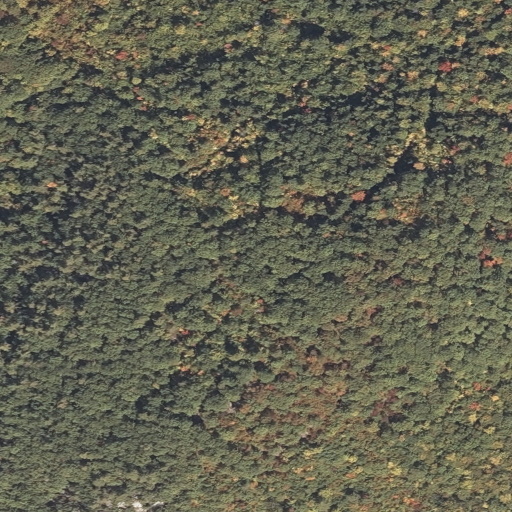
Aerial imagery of mountain in Maine named Philip Mountain containing deciduous forest, mixed forest, pasture, shrub, and evergreen forest